Question: Animation: <URL>

If you click the button the jQuery will add the '.animateDown' class to the spinner. The spinner will then animate down to 0, but then pop back up to fullsize again.
How would you add a new keyframe at the end in CSS to hide the spinner after it shrinks?
In jQuery would would I listen for when the spinner is scaled down to 0 then hide() it?
'''
.animateDown {
-webkit-animation: animateDown .3s ease-in-out;
animation: animateDown .3s ease-in-out;
}
@-webkit-keyframes animateDown {
0% {
-webkit-transform: scale(1);
transform: scale(1);
}
100% {
-webkit-transform: scale(0);
transform: scale(0);
}
}
'''
'''
$('#animate-down').unbind('click').bind('click', function() {
$('#spinner').removeClass('animateUp');
$('#spinner').addClass('animateDown');
});
'''
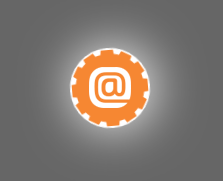
Answer: Like this? <URL>
You can use 'forwards' so that the CSS animation does not repeat:
'''
.animateUp {
-webkit-animation: animateUp .6s ease-in-out forwards;
animation: animateUp .6s ease-in-out forwards;
}
.animateDown {
-webkit-animation: animateDown .3s ease-in-out forwards;
animation: animateDown .3s ease-in-out forwards;
}
'''
And add opacity: 0 to the keyframe so that the element becomes invisible (not quite the same as $.hide():
'''
@-webkit-keyframes animateDown {
0% {
-webkit-transform: scale(1);
transform: scale(1);
}
100% {
-webkit-transform: scale(0);
transform: scale(0);
opacity: 0;
}
}
'''
Also don't forget to add the -moz prefixes, your demo currently doesn't work in Firefox.